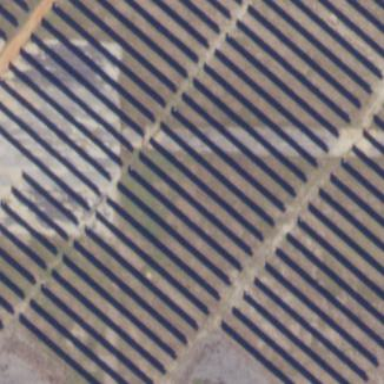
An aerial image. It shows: Solar photovoltaic panel generator.